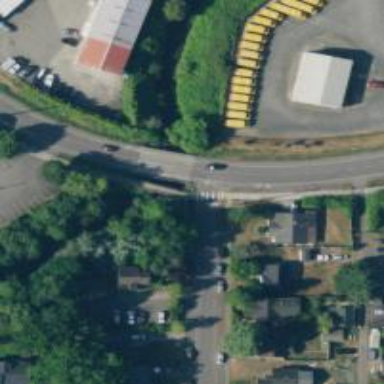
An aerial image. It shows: Asphalt footway with uncontrolled zebra crossing.